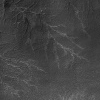
Atmospheric dust classification: not_dusty